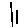
Label: line